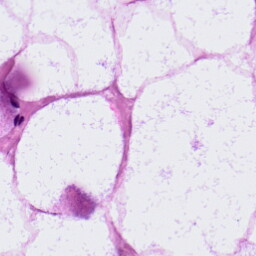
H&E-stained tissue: LymphNode